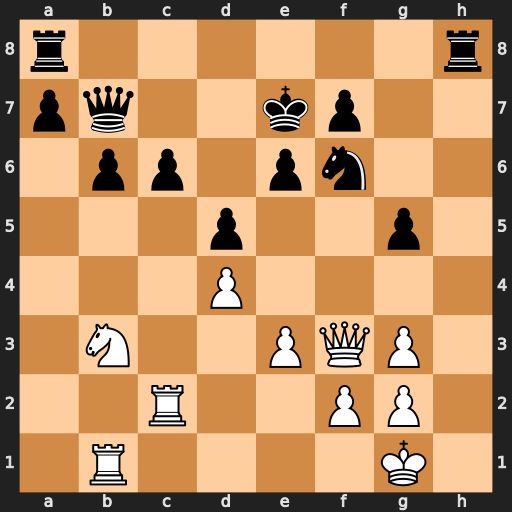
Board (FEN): r6r/pq2kp2/1pp1pn2/3p2p1/3P4/1N2PQP1/2R2PP1/1R4K1
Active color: w
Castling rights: -
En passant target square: -
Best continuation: Na5 Rh7 Nxb7 Rah8 Kf1